Question: I'm working with hundreds of 'ESRI' shapefiles and 'LiDAR' files. Each file has the same name but a different extension. Basically, a primary file and several secondary files. I have a list of filenames (minus the extensions) I need to copy from one location ('C:\Source') to another, empty directory ('C:\Destination').
For example, I have a textfile with a list of files I want to copy: 'A', 'C', e.t.c. (name of the file only, not including extensions nor a directory path).
The source directory includes files:
'''
A.shp
A.shx
A.dbf
B.shp
B.shx
B.dbf
C.shp
C.shx
C.dbf
C.prj
'''
I only want to copy all files for 'A' and 'C' to a destination directory (but not files name 'B'). Also, shapefiles must have at least these three files, but may or may not have several more secondary files ('.prj', '.sbn', '.shp' '.xml', '.cpg', and more).

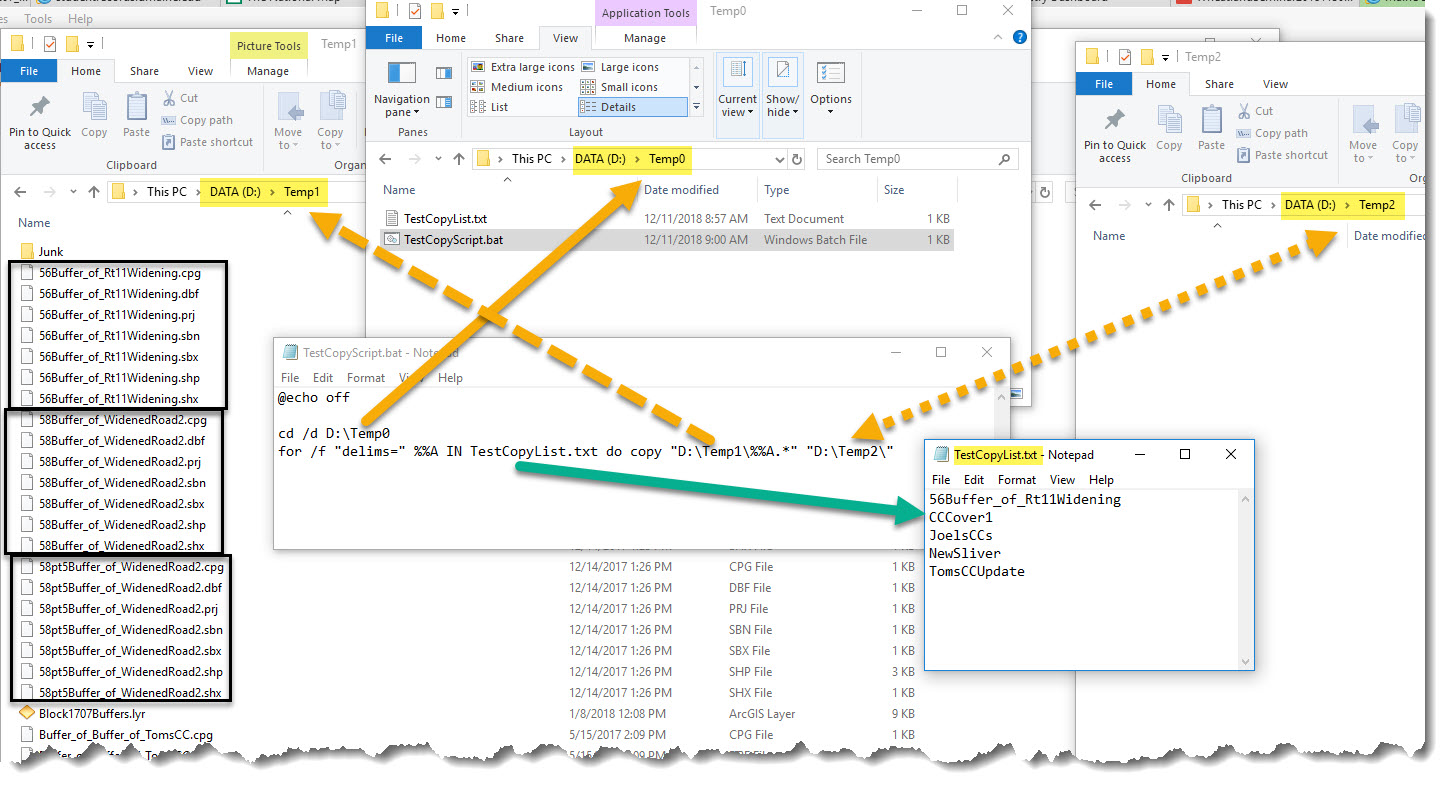
Answer: Here is a possible solution:
'''
@echo off
cd /d full_path\you\have\your_list
for /f "delims=" %%A IN (your_list.txt) do copy "C:\Source\%%A.*" "C:\destination"
'''
The above solution was for a batch file. For cmd you can simply:
'''
cd /d full_path\you\have\your_list
for /f "delims=" %A IN (your_list.txt) do copy "C:\Source\%A.*" "C:\destination"
'''
'delims=' option used not to split the lines of the file. For this reason, I quoted source and destination path!